Field crop: tomato
Growth stage: 2
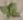
Species: solanum